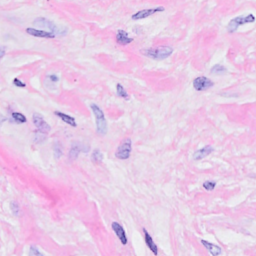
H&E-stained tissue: Breast